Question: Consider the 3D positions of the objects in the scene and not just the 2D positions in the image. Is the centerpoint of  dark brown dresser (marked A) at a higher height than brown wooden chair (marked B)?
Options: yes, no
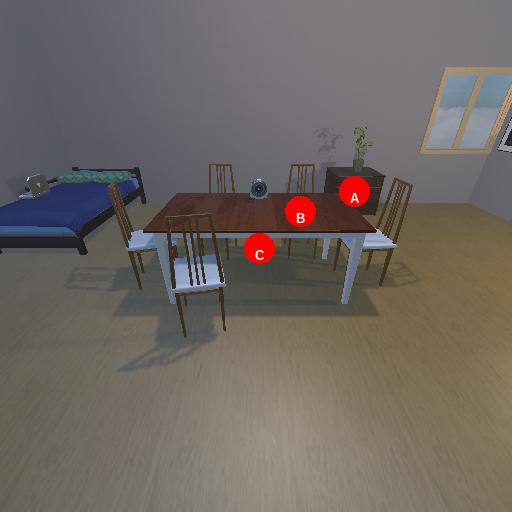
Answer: yes